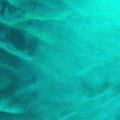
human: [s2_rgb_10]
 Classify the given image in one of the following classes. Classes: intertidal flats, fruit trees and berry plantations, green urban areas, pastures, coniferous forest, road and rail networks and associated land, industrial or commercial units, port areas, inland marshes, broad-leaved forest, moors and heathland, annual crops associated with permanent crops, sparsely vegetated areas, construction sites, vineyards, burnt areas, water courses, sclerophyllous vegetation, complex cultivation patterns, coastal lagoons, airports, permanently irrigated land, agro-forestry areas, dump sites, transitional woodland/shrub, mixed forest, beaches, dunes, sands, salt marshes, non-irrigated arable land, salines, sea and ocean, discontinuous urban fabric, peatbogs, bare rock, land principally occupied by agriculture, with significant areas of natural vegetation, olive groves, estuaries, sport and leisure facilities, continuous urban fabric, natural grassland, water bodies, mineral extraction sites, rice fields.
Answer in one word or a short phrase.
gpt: sea and ocean